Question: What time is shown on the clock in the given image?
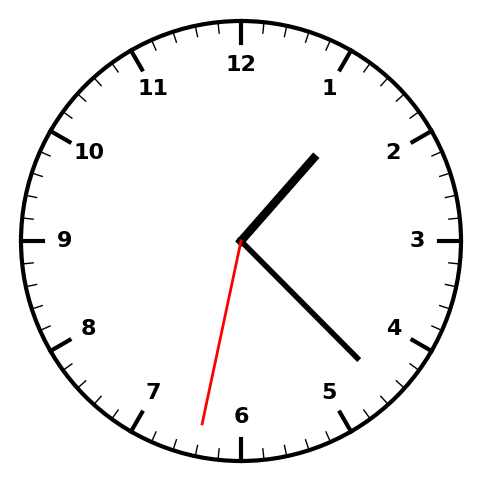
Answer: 01:22:32